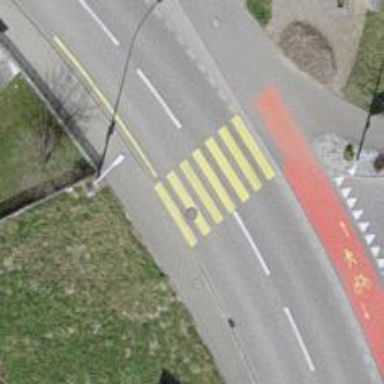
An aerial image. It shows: Secondary road with cycle track on the left.